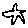
Label: star